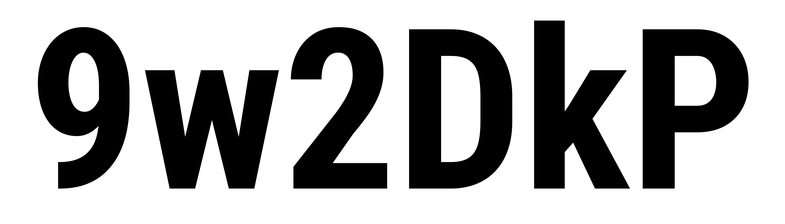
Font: Roboto_Condensed_Bold